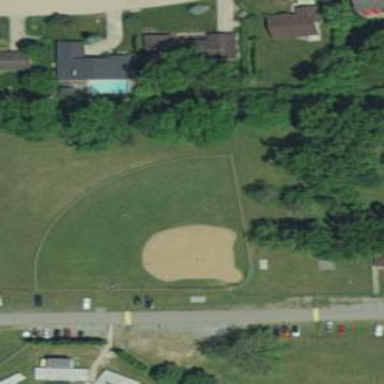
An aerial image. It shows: Baseball pitch for leisure land.